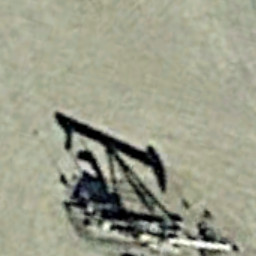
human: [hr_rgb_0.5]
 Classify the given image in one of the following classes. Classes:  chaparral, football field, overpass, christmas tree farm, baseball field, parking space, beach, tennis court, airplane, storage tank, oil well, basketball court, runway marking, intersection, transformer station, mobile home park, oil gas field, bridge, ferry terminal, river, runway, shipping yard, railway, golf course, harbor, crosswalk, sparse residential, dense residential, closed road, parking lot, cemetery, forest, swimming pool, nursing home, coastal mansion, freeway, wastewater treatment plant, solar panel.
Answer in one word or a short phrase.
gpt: oil well